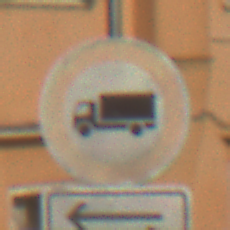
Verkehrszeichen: VerbotFuerKraftfahrzeugeUeberDreiKommaFuenfTonnen
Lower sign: RichtungsangabeDurchPfeile7
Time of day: MorningAfternoon
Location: Outdoor (Urban)
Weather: Clear
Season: NotSpecified
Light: Natural